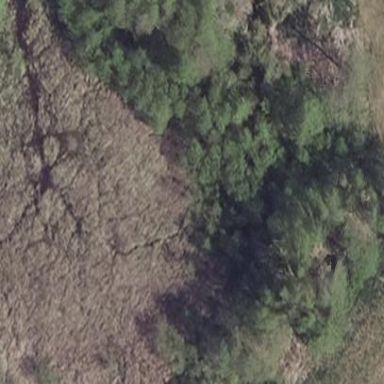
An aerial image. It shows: Marshy wetland area.